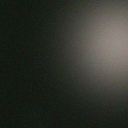
Screen state: off